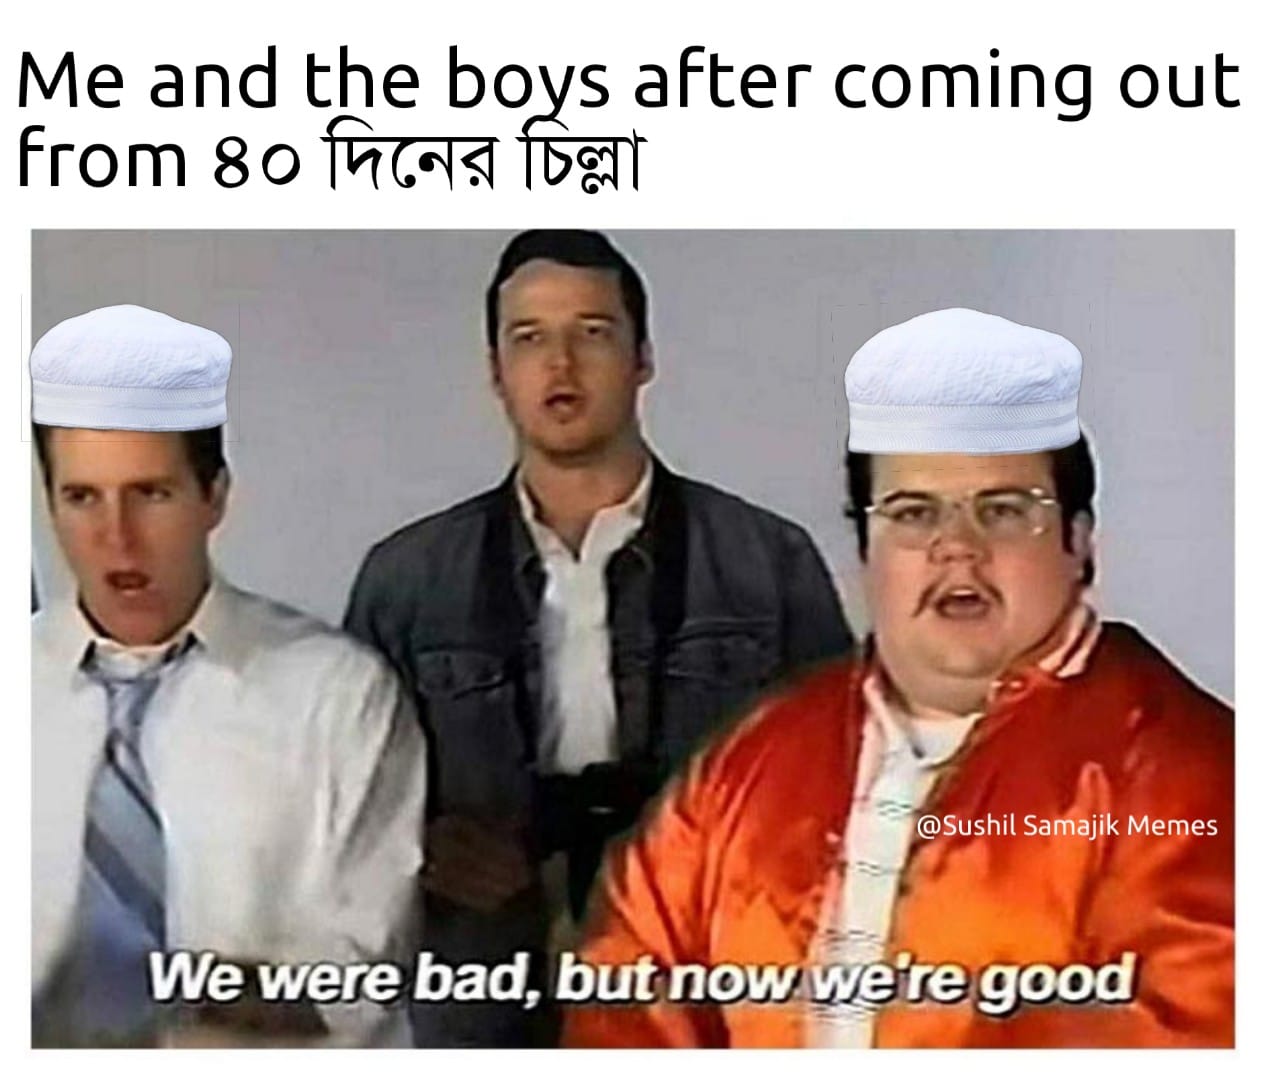
Caption: Me and the boys after coming out from ৪০ দিনের চিল্লা     We were bad , but now we're good
Label: non-hate